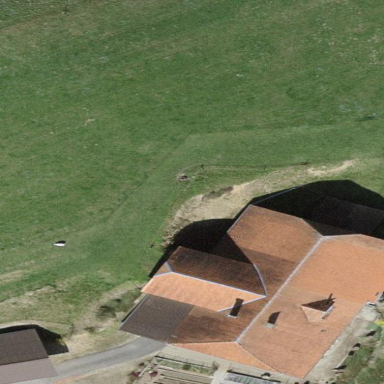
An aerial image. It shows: Farm building.